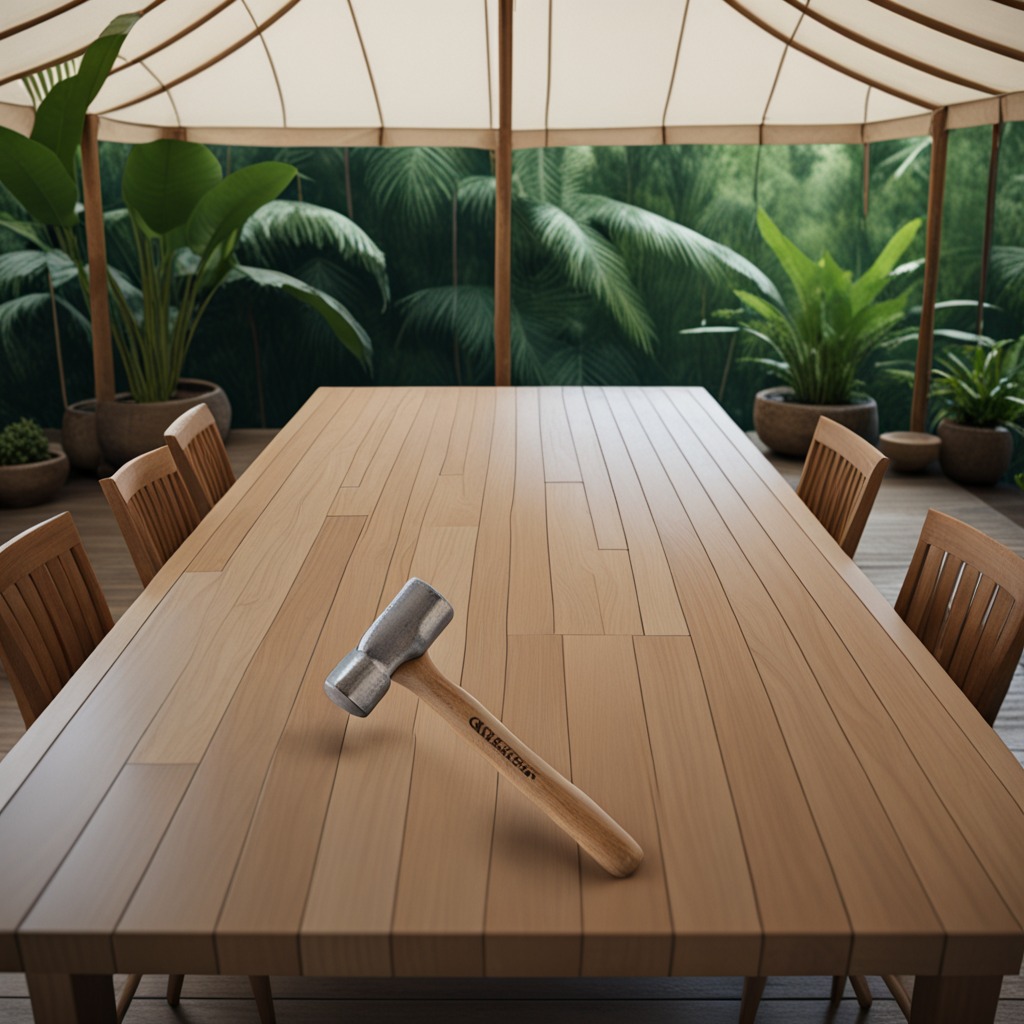
A hammer is lying on a wooden table inside a jungle field workshop tent.